Question: Suspect but not sure:
Is a simple list of tables in 'FROM'-clause is a full join by definition?
'''
SELECT *
FROM table1, table2
'''
and is the case where we are joining tables on condition of not equal parameters is an implementation of the full outer join or not? E.g.:
'''
SELECT *
FROM table1
JOIN table2
ON table1.id <> table2.id
'''
A little bit more details, i found so far:
"'CROSS JOIN' returns the Cartesian product" <URL>
The list of tables to join may be specified in the following ways:
"'Table1, Table2, Table3,...'
This is the simplest form. The tables are joined in the manner that MySQL deems most efficient. This method can also be written as Table1 'JOIN Table2 JOIN Table3,...' The 'CROSS' keyword can also be used, but it has no effect (e.g., 'Table1 CROSS JOIN Table2') Only rows that match the conditions for both columns are included in the joined table."
MySQL Pocket Reference, Second Edition by George Reese
So, the first one really seems to be a 'CROSS JOIN' of the tables, or a Cartesian product.

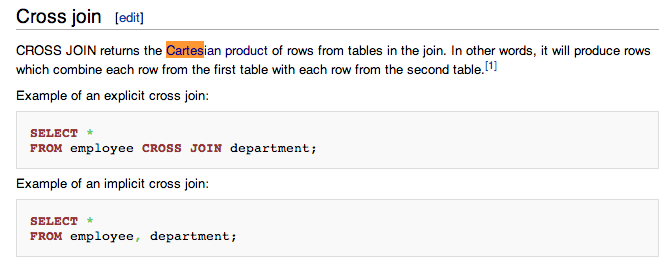
Answer: let's examine your second query:
As an example we are using the following tables:
'''
-- t1
id name
1 Tim
2 Marta
-- t2
id name
1 Tim
3 Katarina
'''
Important: Not all primary keys of table t1 exist in table t2 and vice versa!
'''
CREATE TABLE 't1' (
'id' int(11) NOT NULL,
'name' varchar(45) DEFAULT NULL,
PRIMARY KEY ('id')
) ENGINE=InnoDB DEFAULT CHARSET=latin1;
CREATE TABLE 't2' (
'id' int(11) NOT NULL,
'name' varchar(45) DEFAULT NULL,
PRIMARY KEY ('id')
) ENGINE=InnoDB DEFAULT CHARSET=latin1;
INSERT INTO 't1' VALUES (1,'Tim'),(2,'Marta');
INSERT INTO 't2' VALUES (1,'Tim'),(3,'Katarina');
'''
Now we run your query:
'''
SELECT *
FROM t1
JOIN t2
ON t1.id <> t2.id
'''
The result set is:
'''
id name id name
===========================
2 Marta 1 Tim
1 Tim 3 Katarina
2 Marta 3 Katarina
'''
What happened? You selected all combinations that do not have a match!
Let's have a look at the definition of a FULL OUTER JOIN:
> A combines the results of both left and right outer joins and returns all (matched or unmatched) rows from the tables on both sides of the table.
Ok, we also need the definition for a left and right outer join:
> A returns all the records from the left table irrespective of the match with the right table.A returns all the records from the right table irrespective of the match with the left table.
Let's do this manually:
The LEFT OUTER JOIN returns Tim and Marta from the left table, with Tim as only match:
'''
id name id name
===========================
1 Tim 1 Tim
2 Marta NULL NULL
'''
The RIGHT OUTER JOIN returns tim and katarina from the right table, with Tim as only match:
'''
id name id name
===========================
1 Tim 1 Tim
NULL NULL 3 Katarina
'''
If we combine these two to an FULL OUTER JOIN we get:
'''
id name id name
===========================
1 Tim 1 Tim
2 Marta NULL NULL
NULL NULL 3 Katarina
'''
This is the correct result set. In MySQL this can be done by an UNION of the left and right outer join:
'''
SELECT *
FROM 't1'
LEFT OUTER JOIN 't2' ON 't1'.'id' = 't2'.'id'
UNION
SELECT *
FROM 't1'
RIGHT OUTER JOIN 't2' ON 't1'.'id' = 't2'.'id';
'''